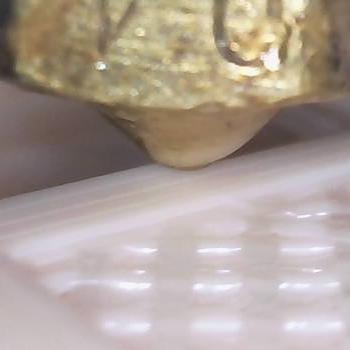
Flow rate: 105%